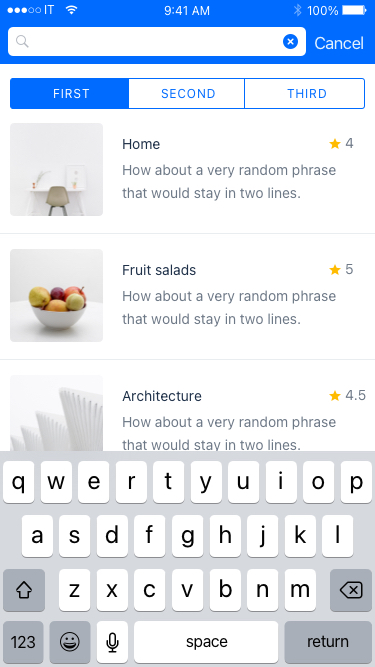
Text in this UI design:
How about a very random phrase
that would stay in two lines.
4.5
Architecture
How about a very random phrase
that would stay in two lines.
5
Fruit salads
How about a very random phrase
that would stay in two lines.
4
Home
FIRST
SECOND
THIRD
Cancel
100%
9:41 AM
IT